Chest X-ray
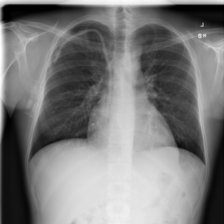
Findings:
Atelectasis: negative
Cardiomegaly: positive
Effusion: negative
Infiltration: negative
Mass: negative
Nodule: negative
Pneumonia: negative
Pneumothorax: negative
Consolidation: negative
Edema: negative
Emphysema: negative
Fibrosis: negative
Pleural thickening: negative
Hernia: negative